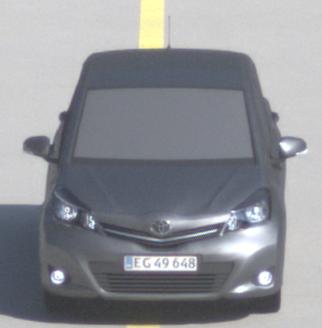
Make: Toyota
Model: Yaris 1.0
Detailed model: Yaris (XP9)
Model produced from: 2009/01
Model produced until: 2010/10
Doors: 3
Color: gray
Road condition: dry road
Daytime: morning or afternoon
Contrast: high contrast